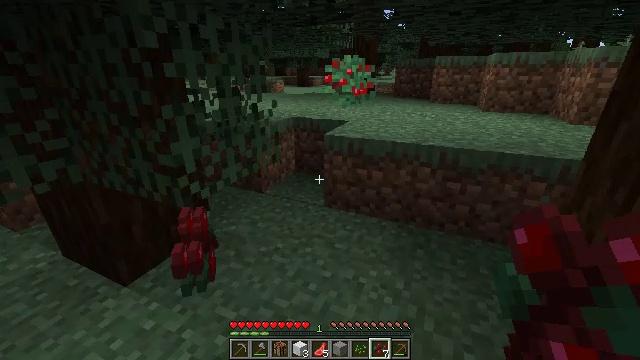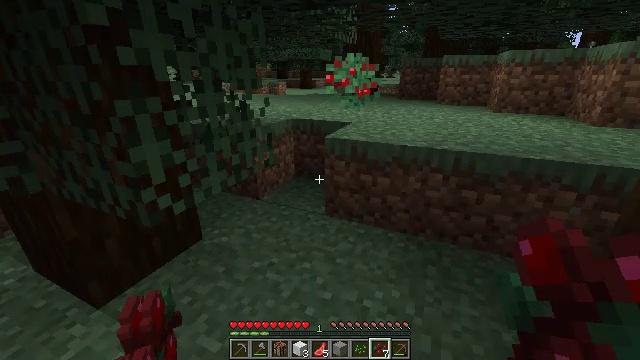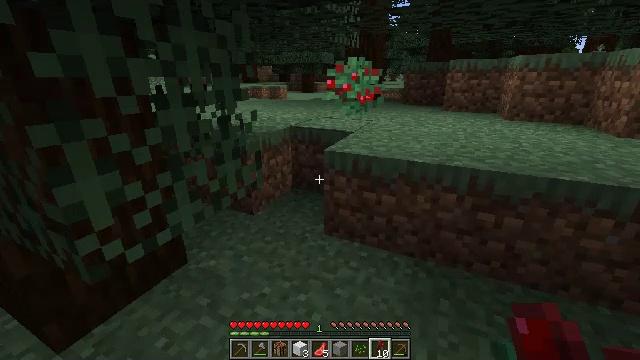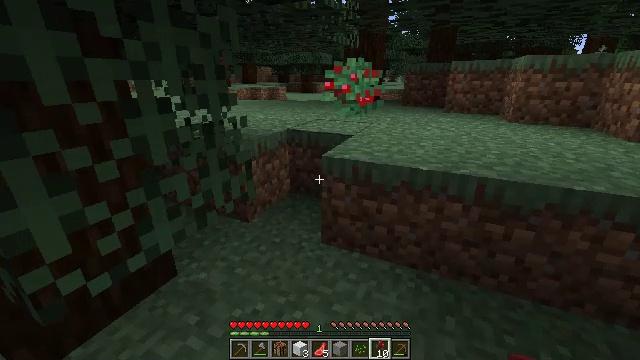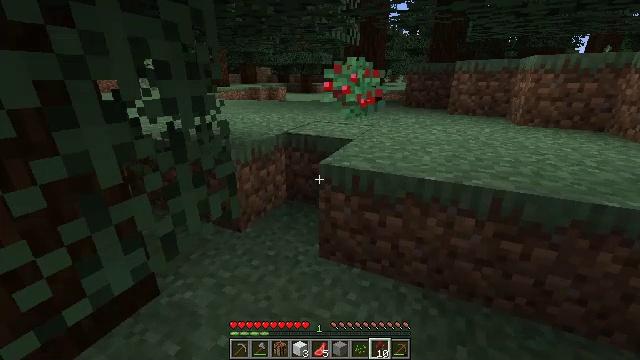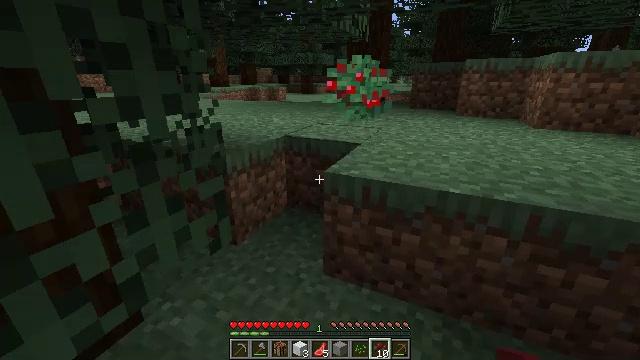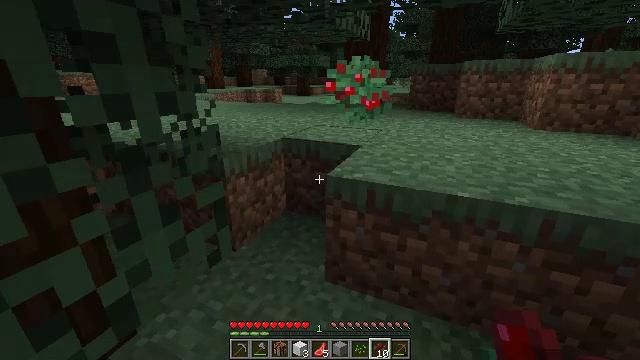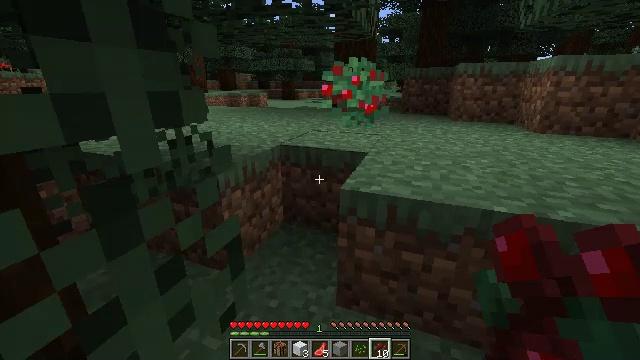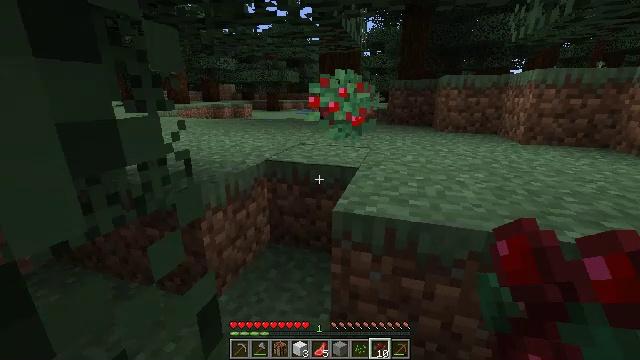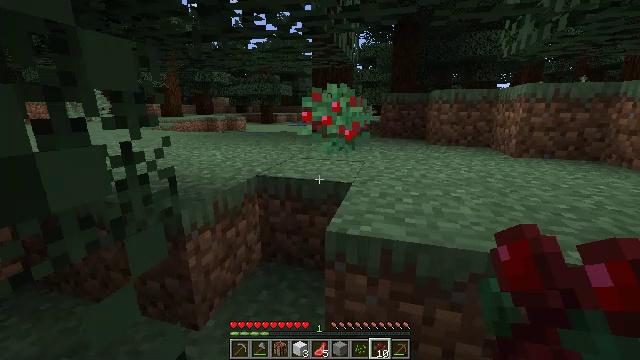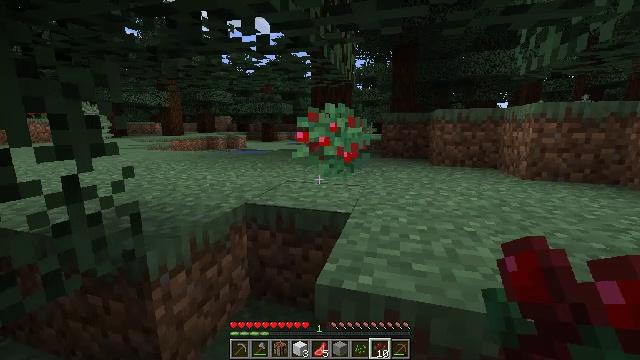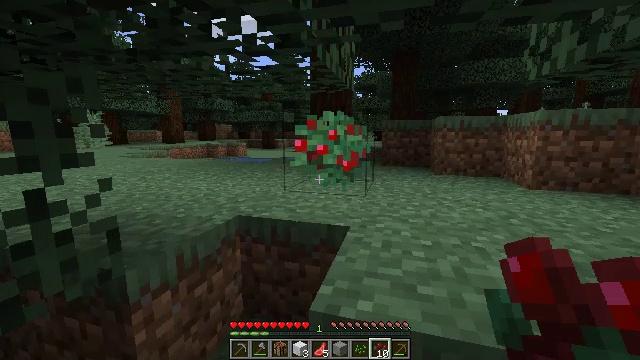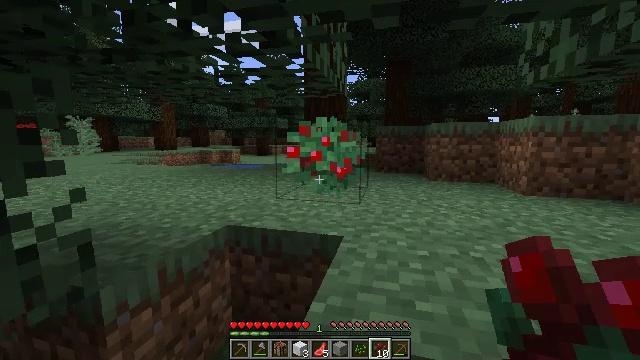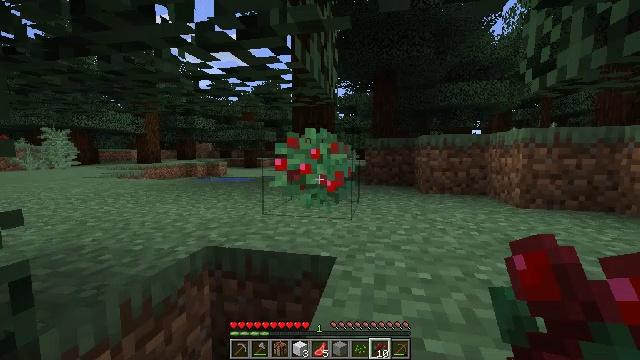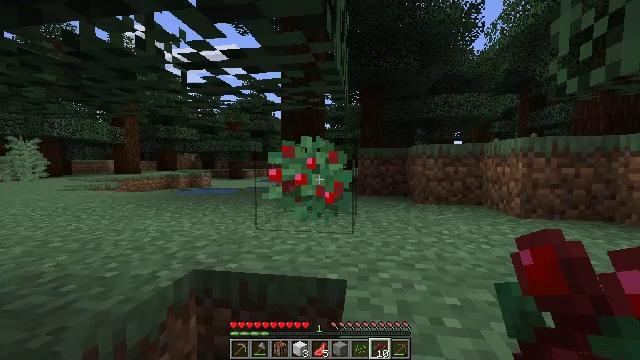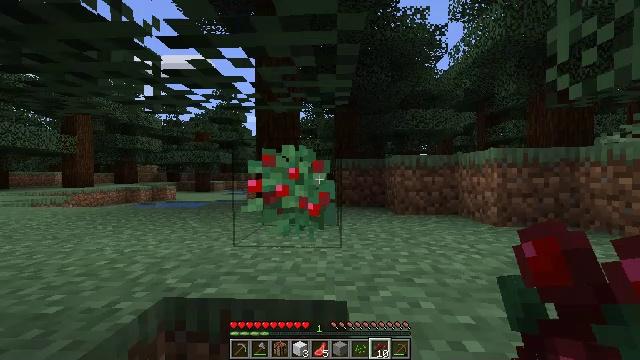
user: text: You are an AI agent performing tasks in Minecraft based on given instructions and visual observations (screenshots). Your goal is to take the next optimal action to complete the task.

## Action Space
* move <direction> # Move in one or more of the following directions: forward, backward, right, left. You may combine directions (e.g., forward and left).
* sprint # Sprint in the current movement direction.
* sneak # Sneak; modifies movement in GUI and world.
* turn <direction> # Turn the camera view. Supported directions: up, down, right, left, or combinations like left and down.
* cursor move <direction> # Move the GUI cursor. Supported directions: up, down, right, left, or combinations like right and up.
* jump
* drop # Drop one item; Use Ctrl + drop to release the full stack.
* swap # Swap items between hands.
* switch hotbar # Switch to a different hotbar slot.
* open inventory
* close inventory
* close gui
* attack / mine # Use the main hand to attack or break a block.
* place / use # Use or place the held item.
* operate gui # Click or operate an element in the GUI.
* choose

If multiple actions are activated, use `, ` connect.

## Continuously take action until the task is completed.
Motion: motion action
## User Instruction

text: Gather sweet berries from the bush.
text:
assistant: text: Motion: move forward
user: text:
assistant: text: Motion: move forward
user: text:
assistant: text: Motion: move forward
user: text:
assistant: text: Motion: move forward
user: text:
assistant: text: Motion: move forward and move left
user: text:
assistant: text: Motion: move forward and move left
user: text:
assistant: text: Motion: move forward and move left, turn right
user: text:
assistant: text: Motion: move forward, turn right and up
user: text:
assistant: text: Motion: move forward, turn right and up
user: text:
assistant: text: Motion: move forward, turn up
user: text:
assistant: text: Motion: move forward and move left, turn up
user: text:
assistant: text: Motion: move forward and move left, turn right and up
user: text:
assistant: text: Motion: move forward and move left, turn right and up
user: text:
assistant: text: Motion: move forward and move left, turn right and up
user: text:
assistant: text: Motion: move forward and move left, turn right and up
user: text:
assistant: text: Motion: move forward
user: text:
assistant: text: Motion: move forward, attack / mine
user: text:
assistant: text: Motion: move forward, attack / mine
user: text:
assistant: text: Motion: move forward, attack / mine
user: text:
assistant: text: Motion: move forward
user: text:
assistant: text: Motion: move forward
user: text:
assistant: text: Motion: no_op